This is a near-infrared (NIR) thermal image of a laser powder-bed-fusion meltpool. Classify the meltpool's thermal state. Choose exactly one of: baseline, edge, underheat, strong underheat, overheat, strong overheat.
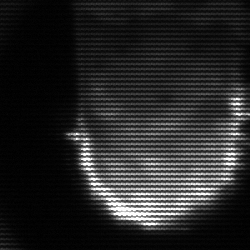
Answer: baseline